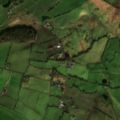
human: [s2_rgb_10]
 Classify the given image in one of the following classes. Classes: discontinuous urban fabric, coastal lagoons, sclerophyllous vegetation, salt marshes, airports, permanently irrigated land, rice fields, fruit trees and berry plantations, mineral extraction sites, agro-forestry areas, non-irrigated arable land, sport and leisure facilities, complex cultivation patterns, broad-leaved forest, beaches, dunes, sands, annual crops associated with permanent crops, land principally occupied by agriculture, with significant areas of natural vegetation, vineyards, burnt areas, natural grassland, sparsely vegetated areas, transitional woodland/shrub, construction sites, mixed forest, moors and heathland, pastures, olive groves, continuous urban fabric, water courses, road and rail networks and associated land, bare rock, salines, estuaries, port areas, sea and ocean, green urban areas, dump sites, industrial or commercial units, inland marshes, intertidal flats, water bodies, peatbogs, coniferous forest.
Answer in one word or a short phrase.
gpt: pastures